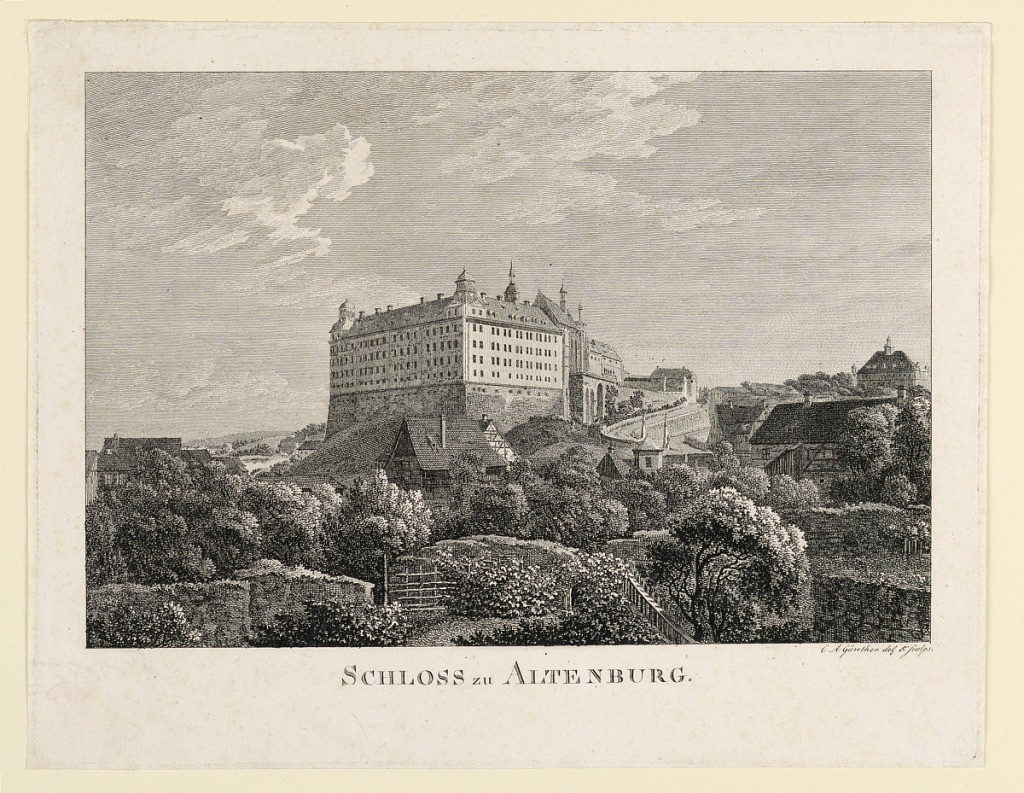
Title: View of Altenburg Castle
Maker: Christian August Günther, German, 1759 - 1824
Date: ca. 1800
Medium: Engraving on paper
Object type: Print
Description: View looking across a wooded landscape with a town in the middle distance. Beyond, the Castle of Altenburg, in Thuringia, south of Leipzig.